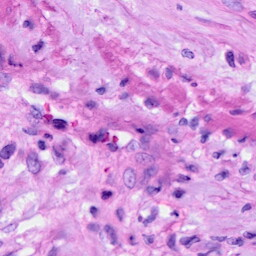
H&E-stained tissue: Ovarian